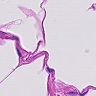
Metastatic tissue present: no